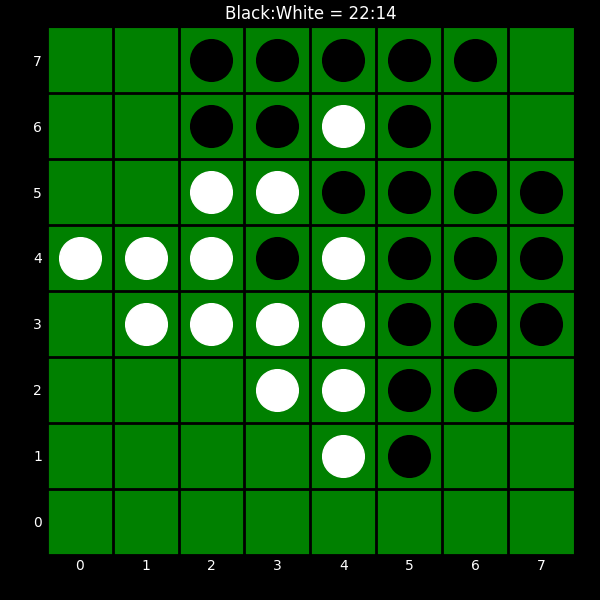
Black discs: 22
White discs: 14